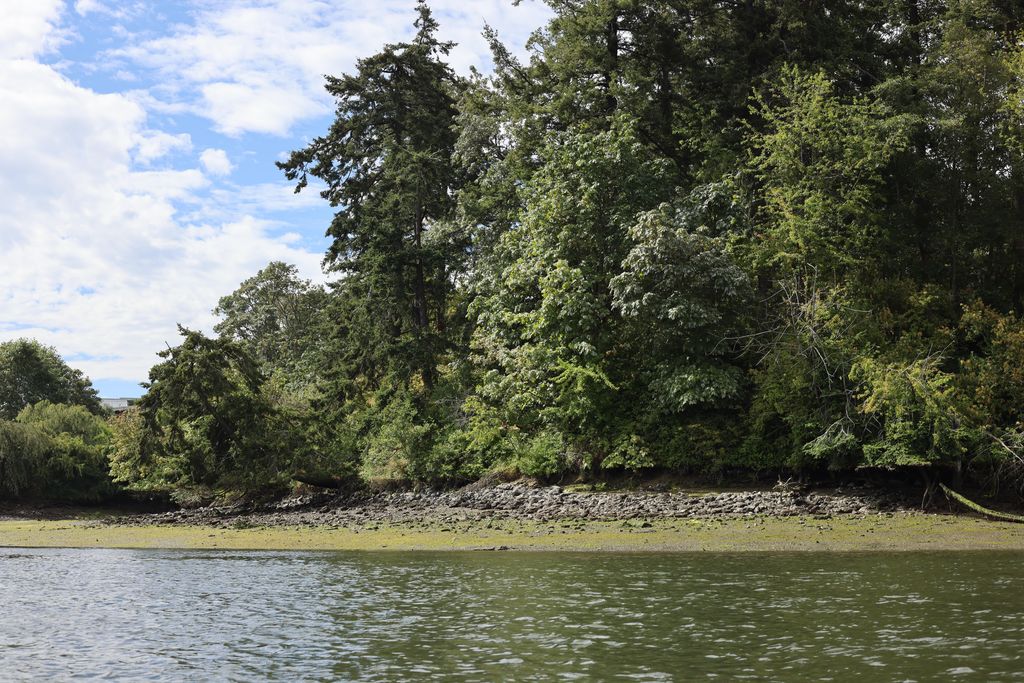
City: victoria